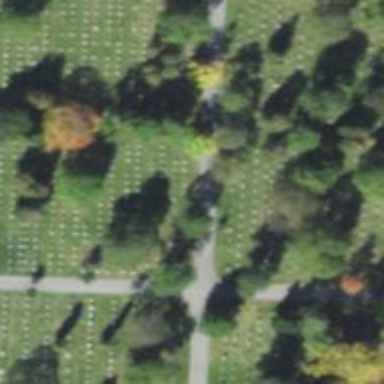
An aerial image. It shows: Historic memorial located in graveyard.